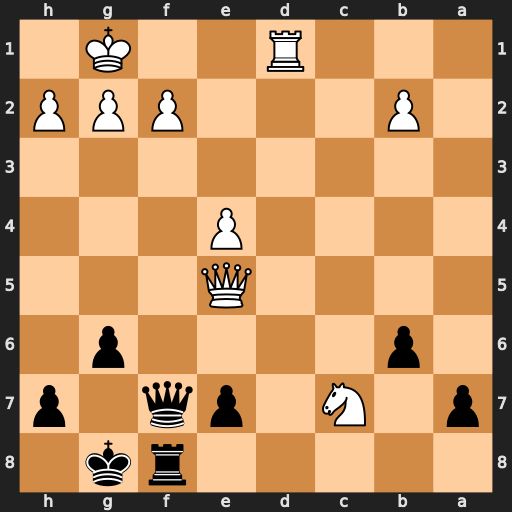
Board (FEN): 5rk1/p1N1pq1p/1p4p1/4Q3/4P3/8/1P3PPP/3R2K1
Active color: b
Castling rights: -
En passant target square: -
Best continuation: Qxf2+ Kh1 Qf1+ Rxf1 Rxf1#